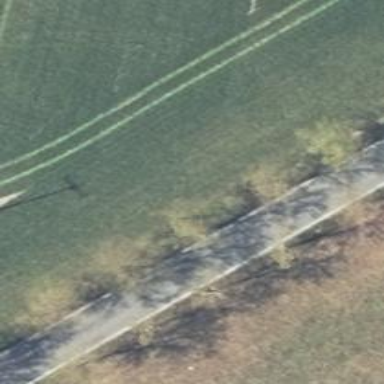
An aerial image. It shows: Row of deciduous broadleaved trees.